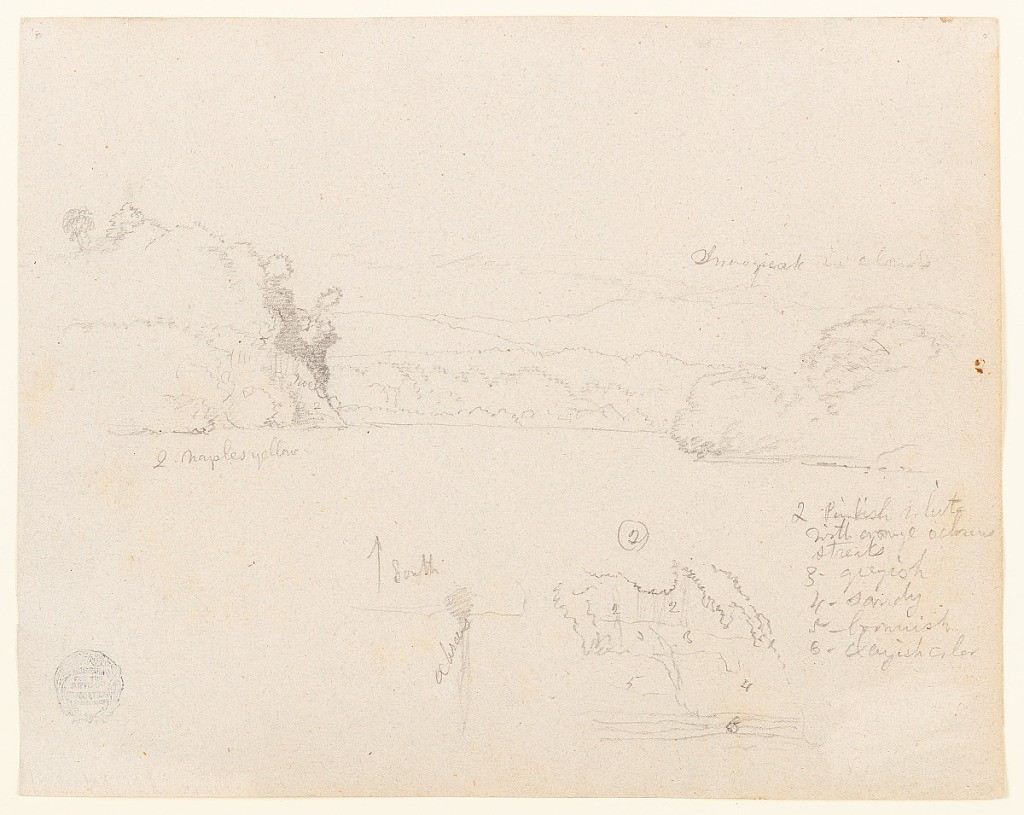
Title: View along the Río Magdalena, Colombia
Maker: Frederic Edwin Church, American, 1826–1900
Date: May 1853
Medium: Graphite on gray laid paper
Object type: Drawing
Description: Landscape sketch showing a view of the Magdalena River in Colombia and the surrounding terrain. The river's surface extends and tapers from the foreground into the middle distance, where it curves around a bank. At left and right, heavily wooded banks frame the view of the distant shoreline and the overlapping mountain ridges beyond. At lower right, a detail of the steep riverbank and its dense vegetation is included.